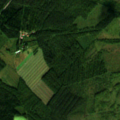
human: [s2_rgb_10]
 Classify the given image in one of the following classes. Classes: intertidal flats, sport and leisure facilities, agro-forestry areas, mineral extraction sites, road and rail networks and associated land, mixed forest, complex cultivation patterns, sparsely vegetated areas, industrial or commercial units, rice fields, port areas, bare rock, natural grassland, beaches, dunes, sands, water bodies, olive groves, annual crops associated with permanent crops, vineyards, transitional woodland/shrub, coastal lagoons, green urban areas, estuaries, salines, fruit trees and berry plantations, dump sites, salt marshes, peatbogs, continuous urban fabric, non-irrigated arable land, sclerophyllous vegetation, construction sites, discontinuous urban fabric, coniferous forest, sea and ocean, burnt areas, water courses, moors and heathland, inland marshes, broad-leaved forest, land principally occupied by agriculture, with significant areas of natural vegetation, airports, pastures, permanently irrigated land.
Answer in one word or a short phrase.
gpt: non-irrigated arable land, broad-leaved forest, coniferous forest, mixed forest, transitional woodland/shrub